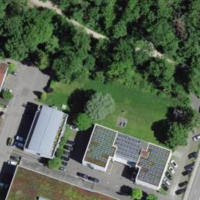
EUNIS habitat code: 57
Species observed at this site:
Rubus ulmifolius
Euonymus europaeus